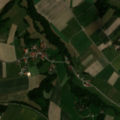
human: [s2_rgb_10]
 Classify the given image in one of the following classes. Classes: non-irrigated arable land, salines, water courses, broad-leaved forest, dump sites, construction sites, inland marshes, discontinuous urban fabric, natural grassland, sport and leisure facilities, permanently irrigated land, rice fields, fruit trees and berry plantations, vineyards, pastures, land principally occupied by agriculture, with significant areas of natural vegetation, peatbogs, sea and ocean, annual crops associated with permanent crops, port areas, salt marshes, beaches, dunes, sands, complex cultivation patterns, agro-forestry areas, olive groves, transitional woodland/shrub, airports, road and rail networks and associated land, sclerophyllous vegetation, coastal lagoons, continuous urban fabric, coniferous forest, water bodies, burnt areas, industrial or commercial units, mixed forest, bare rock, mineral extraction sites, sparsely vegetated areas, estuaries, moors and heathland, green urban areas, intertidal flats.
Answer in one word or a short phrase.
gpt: discontinuous urban fabric, non-irrigated arable land, land principally occupied by agriculture, with significant areas of natural vegetation